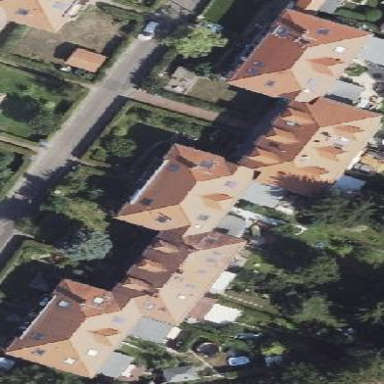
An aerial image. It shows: Residential building with hipped roof.